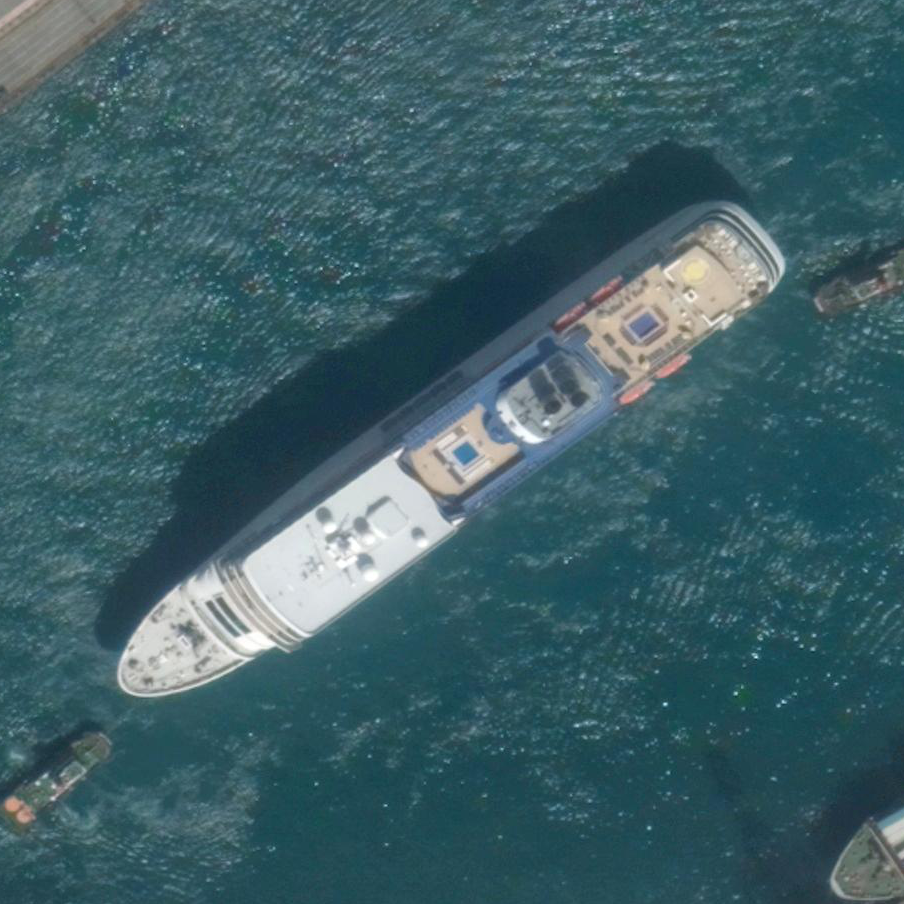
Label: civil